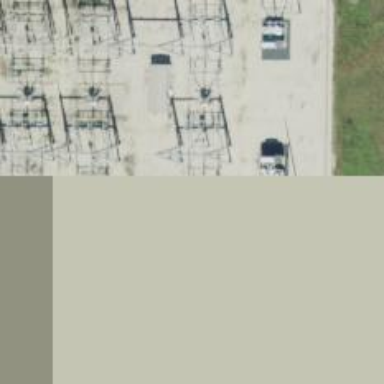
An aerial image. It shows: Switch for power supply.